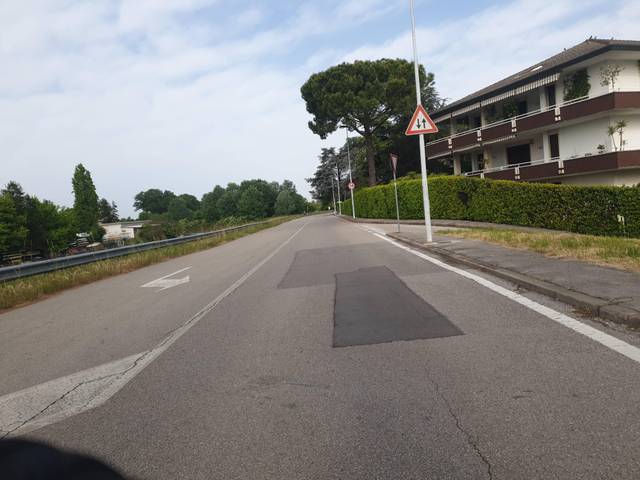
Region: Italy
Coordinates: 45.386, 11.859